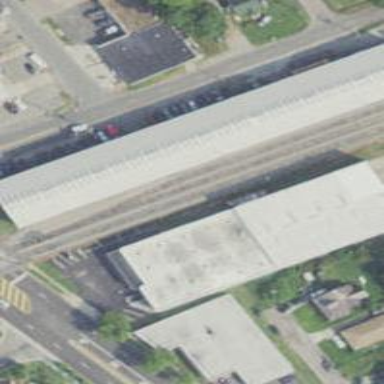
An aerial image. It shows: Commercial building.